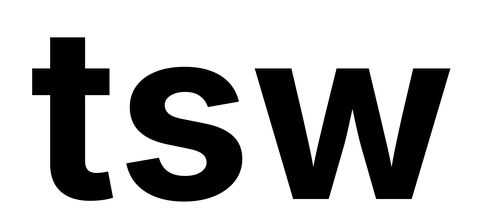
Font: Inter_Bold